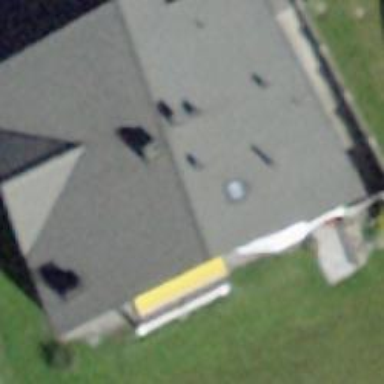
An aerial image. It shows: Building with tile roof.